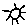
Label: sun